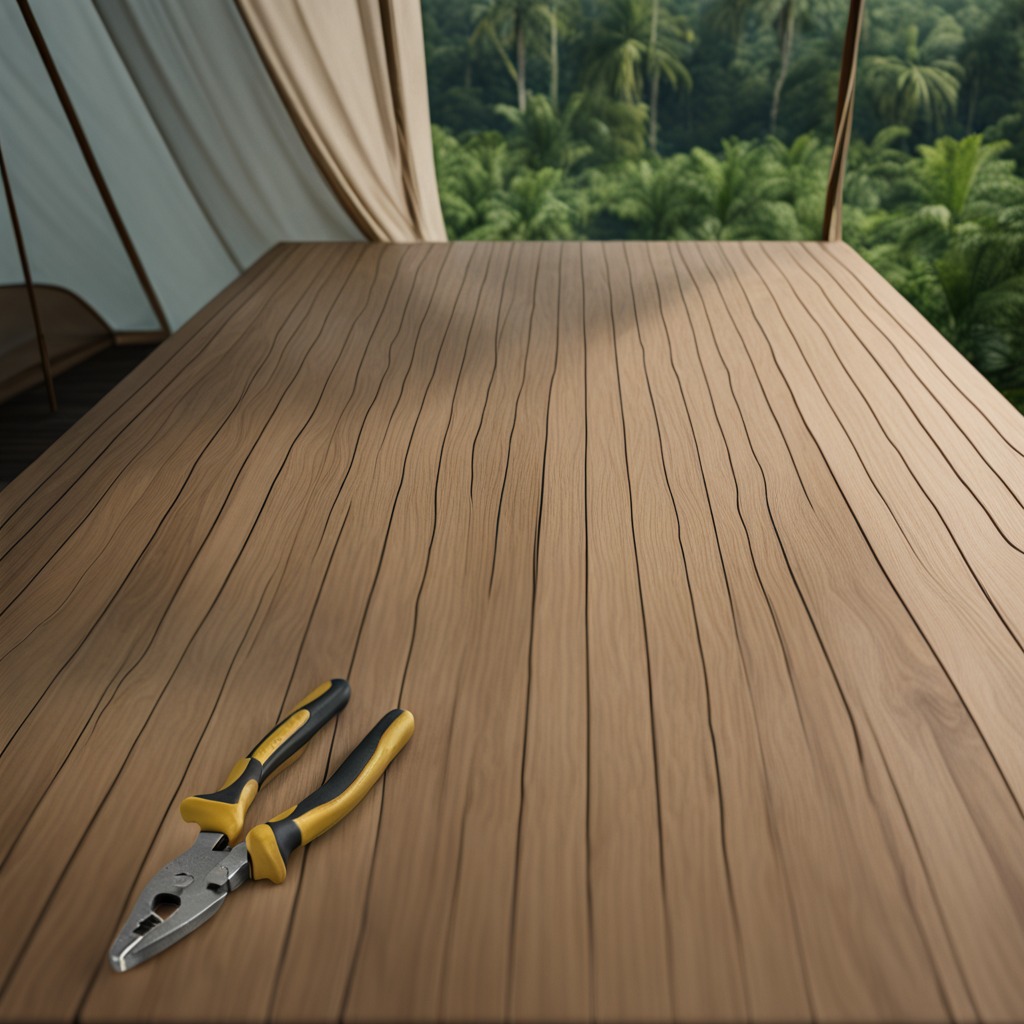
A plier is lying on a wooden table inside a jungle field workshop tent humid ambient light worn but